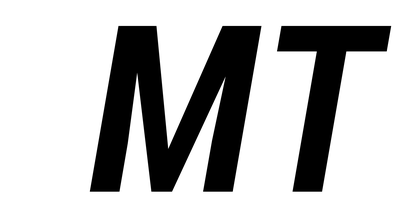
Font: Roboto-Italic_Condensed_SemiBold_Italic